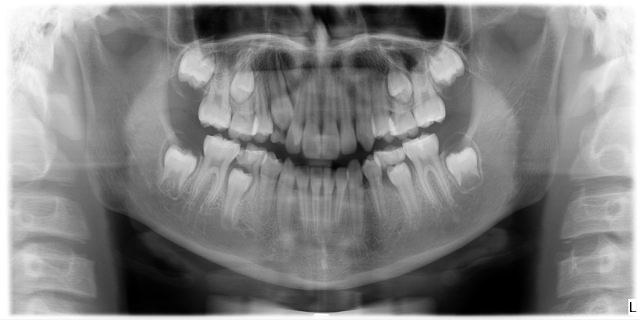
child